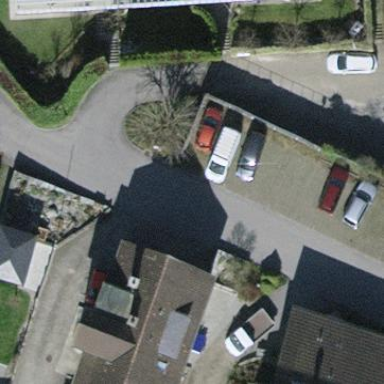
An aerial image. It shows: Group of garages.